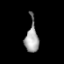
Tissue: prostate
Cell type: T cells
Senescence score: 0.7521
Nuclear area (px): 388
Mean DAPI intensity: 156.039